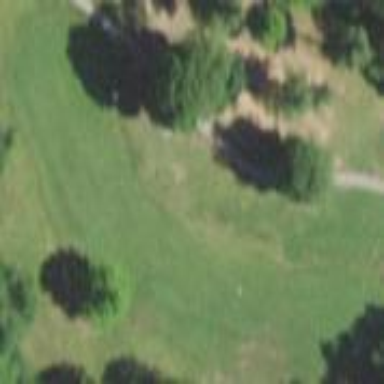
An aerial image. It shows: Grassy area designated as golf fairway.